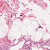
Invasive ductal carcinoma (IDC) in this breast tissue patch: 0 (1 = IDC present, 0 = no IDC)